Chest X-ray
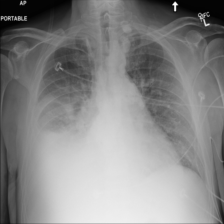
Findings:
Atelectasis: positive
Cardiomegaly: negative
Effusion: positive
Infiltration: positive
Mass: negative
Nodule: negative
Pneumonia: negative
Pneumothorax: negative
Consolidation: negative
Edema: negative
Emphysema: negative
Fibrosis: negative
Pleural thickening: negative
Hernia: negative